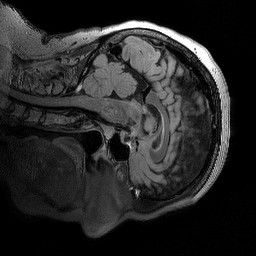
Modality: T2w
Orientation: sagittal
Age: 53
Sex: female
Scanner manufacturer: siemens
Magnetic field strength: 3 T
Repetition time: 5 s
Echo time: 0.386 s